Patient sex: F
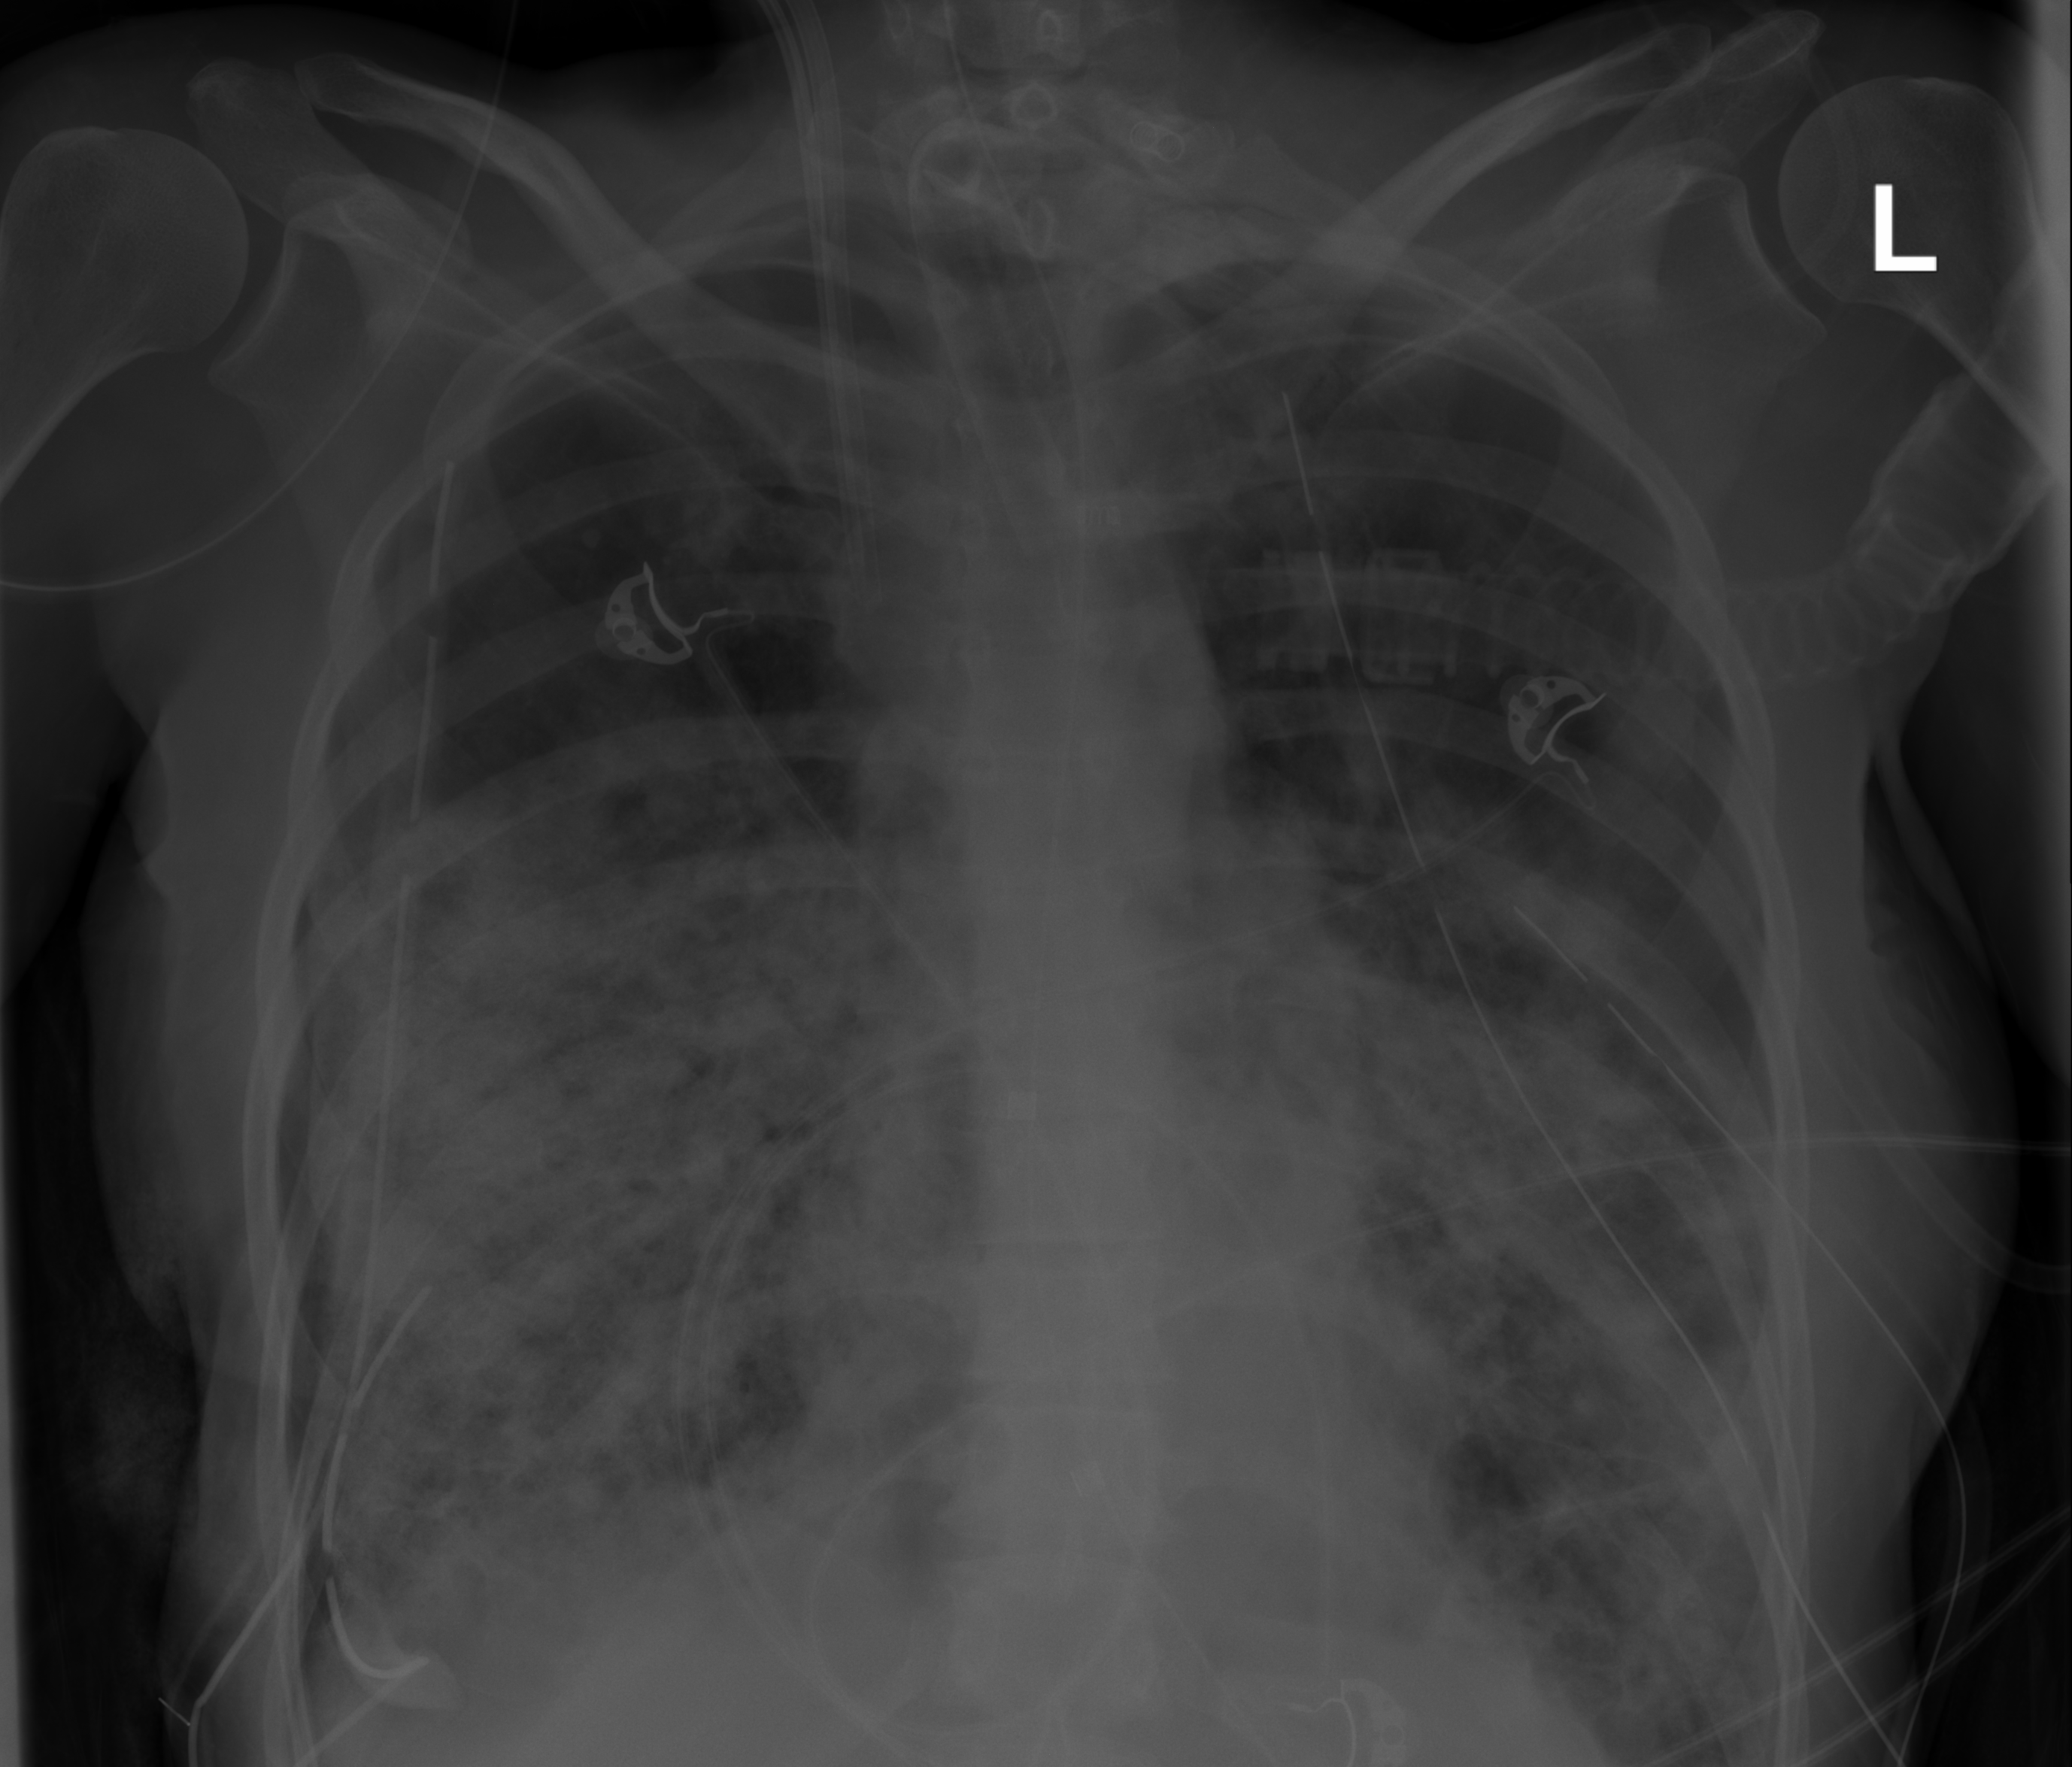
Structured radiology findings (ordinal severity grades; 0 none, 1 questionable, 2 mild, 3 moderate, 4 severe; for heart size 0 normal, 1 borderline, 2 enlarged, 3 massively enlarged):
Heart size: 0
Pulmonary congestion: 0
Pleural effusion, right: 0
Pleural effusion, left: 0
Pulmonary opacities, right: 3
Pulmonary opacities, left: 3
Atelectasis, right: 3
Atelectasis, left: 3